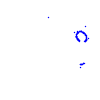
Particle: proton